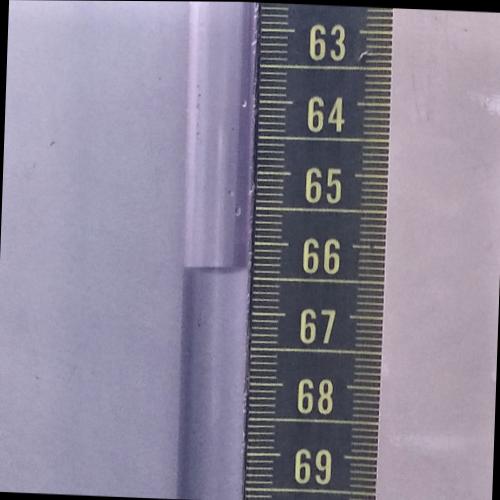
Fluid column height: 66.4 cm